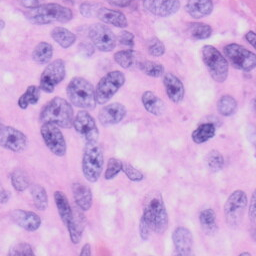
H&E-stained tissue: Skin